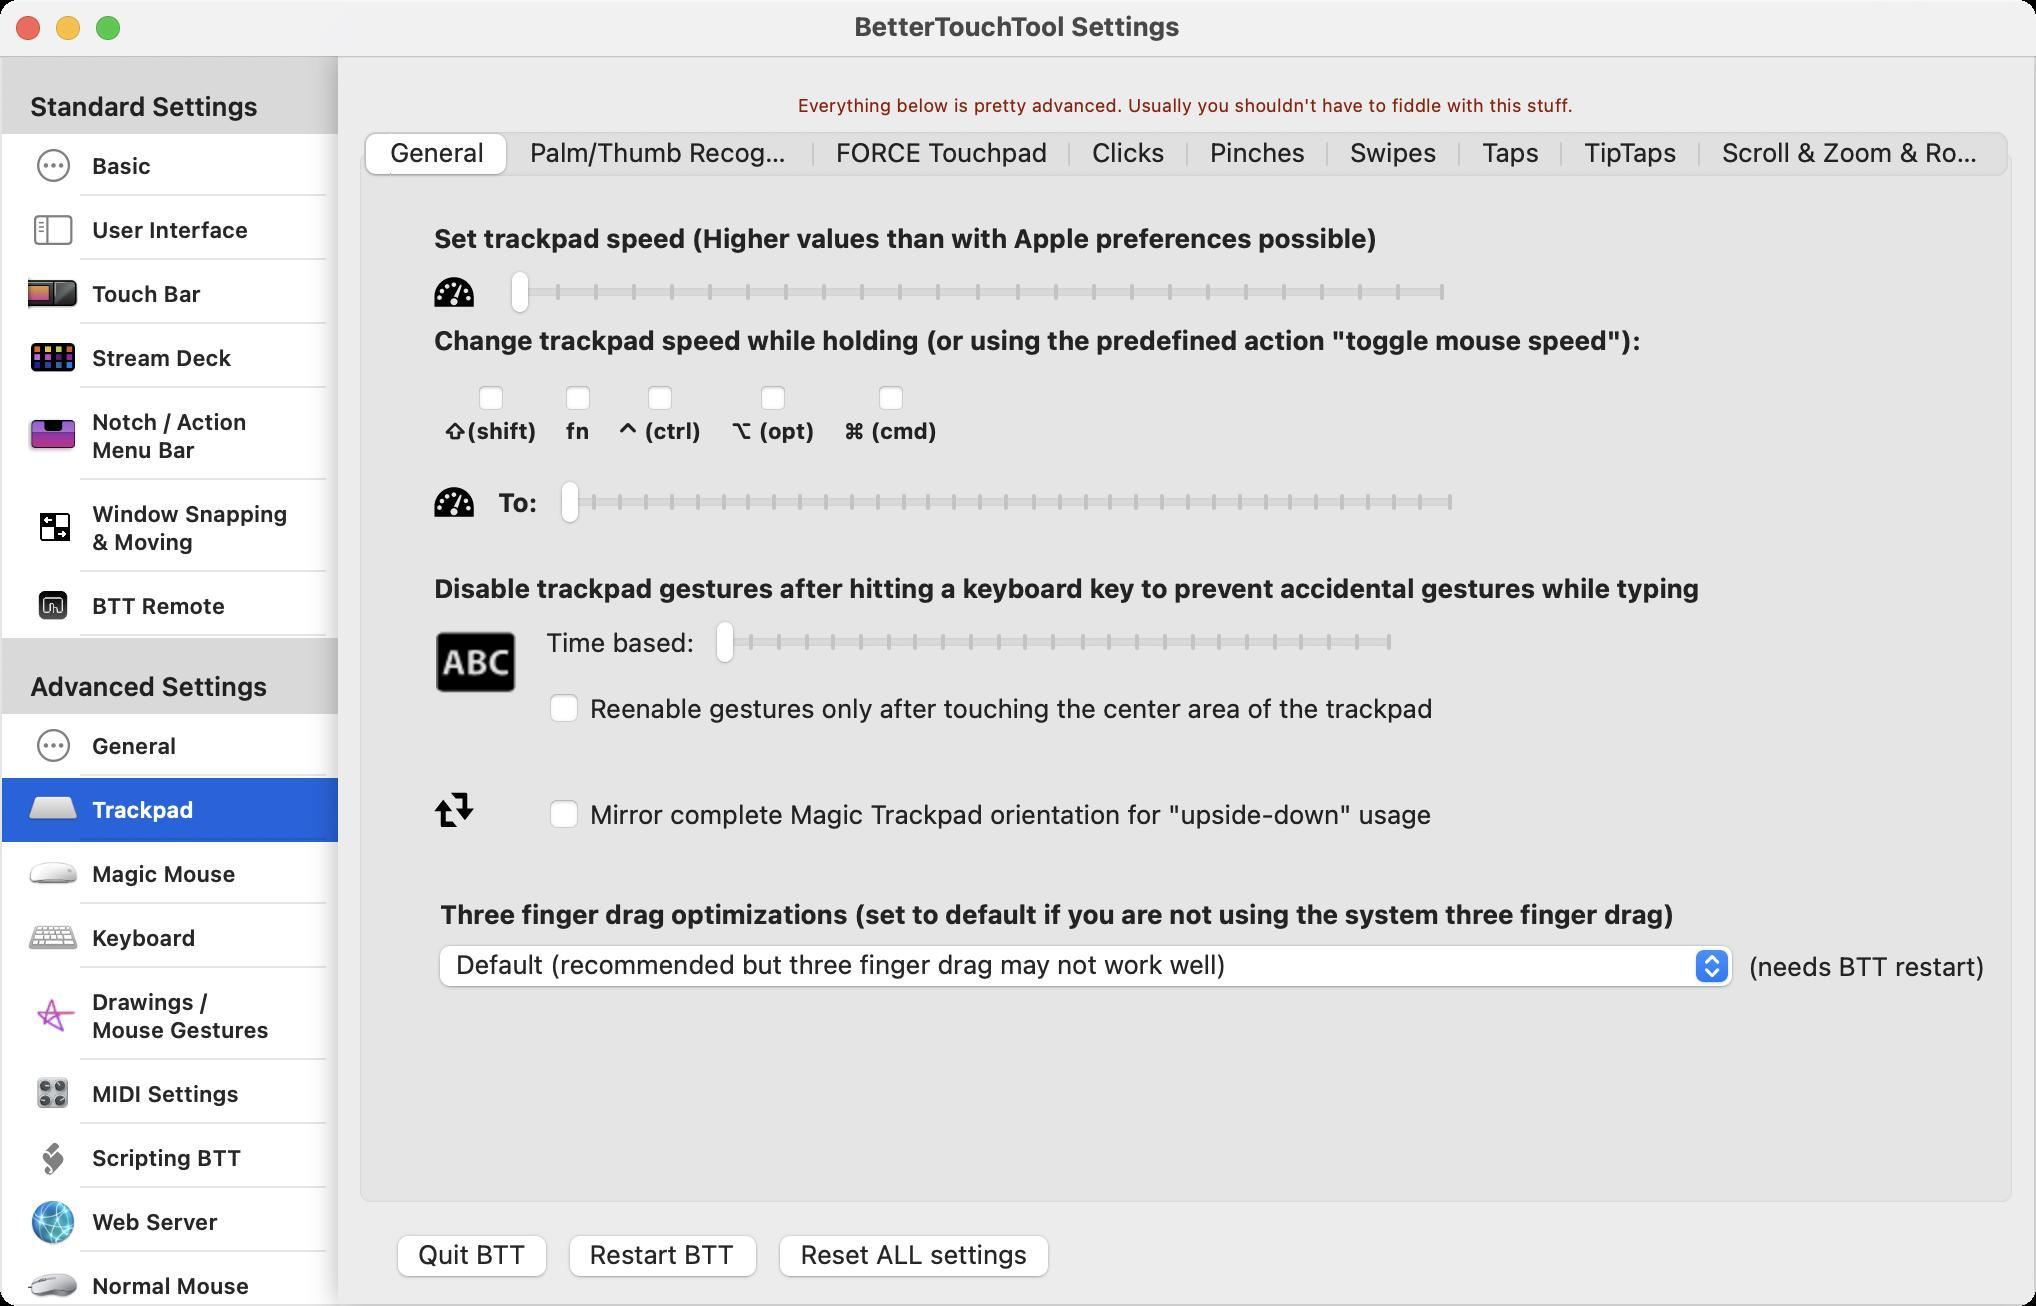
Accessibility tree:
{"name": "BetterTouchTool_Settings", "role": "AXWindow", "description": null, "role_description": "standard window", "value": null, "position": "356.00;180.00", "size": "1018;653", "children": [{"name": null, "role": "AXScrollArea", "description": null, "role_description": "scroll area", "value": null, "position": "0.00;28.00", "size": "170;625", "children": [{"name": null, "role": "AXTable", "description": null, "role_description": "table", "value": null, "position": "1.00;29.00", "size": "168;662", "children": [{"name": null, "role": "AXRow", "description": null, "role_description": "table row", "value": null, "position": "1.00;29.00", "size": "168;38", "children": [{"name": null, "role": "AXCell", "description": null, "role_description": "cell", "value": null, "position": "7.00;30.00", "size": "156;36", "children": [{"name": null, "role": "AXStaticText", "description": null, "role_description": "text", "value": "Standard Settings", "position": "13.00;45.00", "size": "143;16", "children": []}]}]}, {"name": null, "role": "AXRow", "description": null, "role_description": "table row", "value": null, "position": "1.00;67.00", "size": "168;32", "children": [{"name": null, "role": "AXCell", "description": null, "role_description": "cell", "value": null, "position": "7.00;68.00", "size": "156;30", "children": [{"name": null, "role": "AXImage", "description": "action", "role_description": "image", "value": null, "position": "14.00;64.50", "size": "25;36", "children": []}, {"name": null, "role": "AXStaticText", "description": null, "role_description": "text", "value": "Basic", "position": "44.00;76.00", "size": "112;14", "children": []}]}]}, {"name": null, "role": "AXRow", "description": null, "role_description": "table row", "value": null, "position": "1.00;99.00", "size": "168;32", "children": [{"name": null, "role": "AXCell", "description": null, "role_description": "cell", "value": null, "position": "7.00;100.00", "size": "156;30", "children": [{"name": null, "role": "AXImage", "description": "sidebar", "role_description": "image", "value": null, "position": "14.00;98.00", "size": "26;34", "children": []}, {"name": null, "role": "AXStaticText", "description": null, "role_description": "text", "value": "User Interface", "position": "44.00;108.00", "size": "112;14", "children": []}]}]}, {"name": null, "role": "AXRow", "description": null, "role_description": "table row", "value": null, "position": "1.00;131.00", "size": "168;32", "children": [{"name": null, "role": "AXCell", "description": null, "role_description": "cell", "value": null, "position": "7.00;132.00", "size": "156;30", "children": [{"name": null, "role": "AXImage", "description": "touchbar pop", "role_description": "image", "value": null, "position": "14.00;134.50", "size": "25;25", "children": []}, {"name": null, "role": "AXStaticText", "description": null, "role_description": "text", "value": "Touch Bar", "position": "44.00;140.00", "size": "112;14", "children": []}]}]}, {"name": null, "role": "AXRow", "description": null, "role_description": "table row", "value": null, "position": "1.00;163.00", "size": "168;32", "children": [{"name": null, "role": "AXCell", "description": null, "role_description": "cell", "value": null, "position": "7.00;164.00", "size": "156;30", "children": [{"name": null, "role": "AXImage", "description": "streamdeck pop", "role_description": "image", "value": null, "position": "14.00;166.50", "size": "25;25", "children": []}, {"name": null, "role": "AXStaticText", "description": null, "role_description": "text", "value": "Stream Deck", "position": "44.00;172.00", "size": "112;14", "children": []}]}]}, {"name": null, "role": "AXRow", "description": null, "role_description": "table row", "value": null, "position": "1.00;195.00", "size": "168;46", "children": [{"name": null, "role": "AXCell", "description": null, "role_description": "cell", "value": null, "position": "7.00;196.00", "size": "156;44", "children": [{"name": null, "role": "AXImage", "description": "floating bar pop", "role_description": "image", "value": null, "position": "14.00;205.50", "size": "25;25", "children": []}, {"name": null, "role": "AXStaticText", "description": null, "role_description": "text", "value": "Notch / Action Menu Bar", "position": "44.00;204.00", "size": "112;28", "children": []}]}]}, {"name": null, "role": "AXRow", "description": null, "role_description": "table row", "value": null, "position": "1.00;241.00", "size": "168;46", "children": [{"name": null, "role": "AXCell", "description": null, "role_description": "cell", "value": null, "position": "7.00;242.00", "size": "156;44", "children": [{"name": null, "role": "AXImage", "description": "BSTMenubarIcon", "role_description": "image", "value": null, "position": "14.00;251.50", "size": "25;25", "children": []}, {"name": null, "role": "AXStaticText", "description": null, "role_description": "text", "value": "Window Snapping & Moving", "position": "44.00;250.00", "size": "112;28", "children": []}]}]}, {"name": null, "role": "AXRow", "description": null, "role_description": "table row", "value": null, "position": "1.00;287.00", "size": "168;32", "children": [{"name": null, "role": "AXCell", "description": null, "role_description": "cell", "value": null, "position": "7.00;288.00", "size": "156;30", "children": [{"name": null, "role": "AXImage", "description": "btt pop", "role_description": "image", "value": null, "position": "14.00;290.50", "size": "25;25", "children": []}, {"name": null, "role": "AXStaticText", "description": null, "role_description": "text", "value": "BTT Remote", "position": "44.00;296.00", "size": "112;14", "children": []}]}]}, {"name": null, "role": "AXRow", "description": null, "role_description": "table row", "value": null, "position": "1.00;319.00", "size": "168;38", "children": [{"name": null, "role": "AXCell", "description": null, "role_description": "cell", "value": null, "position": "7.00;320.00", "size": "156;36", "children": [{"name": null, "role": "AXStaticText", "description": null, "role_description": "text", "value": "Advanced Settings", "position": "13.00;335.00", "size": "143;16", "children": []}]}]}, {"name": null, "role": "AXRow", "description": null, "role_description": "table row", "value": null, "position": "1.00;357.00", "size": "168;32", "children": [{"name": null, "role": "AXCell", "description": null, "role_description": "cell", "value": null, "position": "7.00;358.00", "size": "156;30", "children": [{"name": null, "role": "AXImage", "description": "action", "role_description": "image", "value": null, "position": "14.00;354.50", "size": "25;36", "children": []}, {"name": null, "role": "AXStaticText", "description": null, "role_description": "text", "value": "General", "position": "44.00;366.00", "size": "112;14", "children": []}]}]}, {"name": null, "role": "AXRow", "description": null, "role_description": "table row", "value": null, "position": "1.00;389.00", "size": "168;32", "children": [{"name": null, "role": "AXCell", "description": null, "role_description": "cell", "value": null, "position": "7.00;390.00", "size": "156;30", "children": [{"name": null, "role": "AXImage", "description": "trackpad pop", "role_description": "image", "value": null, "position": "14.00;392.50", "size": "25;25", "children": []}, {"name": null, "role": "AXStaticText", "description": null, "role_description": "text", "value": "Trackpad", "position": "44.00;398.00", "size": "112;14", "children": []}]}]}, {"name": null, "role": "AXRow", "description": null, "role_description": "table row", "value": null, "position": "1.00;421.00", "size": "168;32", "children": [{"name": null, "role": "AXCell", "description": null, "role_description": "cell", "value": null, "position": "7.00;422.00", "size": "156;30", "children": [{"name": null, "role": "AXImage", "description": "magicmouse pop", "role_description": "image", "value": null, "position": "14.00;424.50", "size": "25;25", "children": []}, {"name": null, "role": "AXStaticText", "description": null, "role_description": "text", "value": "Magic Mouse", "position": "44.00;430.00", "size": "112;14", "children": []}]}]}, {"name": null, "role": "AXRow", "description": null, "role_description": "table row", "value": null, "position": "1.00;453.00", "size": "168;32", "children": [{"name": null, "role": "AXCell", "description": null, "role_description": "cell", "value": null, "position": "7.00;454.00", "size": "156;30", "children": [{"name": null, "role": "AXImage", "description": "keyboard pop", "role_description": "image", "value": null, "position": "14.00;456.50", "size": "25;25", "children": []}, {"name": null, "role": "AXStaticText", "description": null, "role_description": "text", "value": "Keyboard", "position": "44.00;462.00", "size": "112;14", "children": []}]}]}, {"name": null, "role": "AXRow", "description": null, "role_description": "table row", "value": null, "position": "1.00;485.00", "size": "168;46", "children": [{"name": null, "role": "AXCell", "description": null, "role_description": "cell", "value": null, "position": "7.00;486.00", "size": "156;44", "children": [{"name": null, "role": "AXImage", "description": "drawings pop", "role_description": "image", "value": null, "position": "14.00;495.50", "size": "25;25", "children": []}, {"name": null, "role": "AXStaticText", "description": null, "role_description": "text", "value": "Drawings / Mouse Gestures", "position": "44.00;494.00", "size": "112;28", "children": []}]}]}, {"name": null, "role": "AXRow", "description": null, "role_description": "table row", "value": null, "position": "1.00;531.00", "size": "168;32", "children": [{"name": null, "role": "AXCell", "description": null, "role_description": "cell", "value": null, "position": "7.00;532.00", "size": "156;30", "children": [{"name": null, "role": "AXImage", "description": "midi pop", "role_description": "image", "value": null, "position": "14.00;534.50", "size": "25;25", "children": []}, {"name": null, "role": "AXStaticText", "description": null, "role_description": "text", "value": "MIDI Settings", "position": "44.00;540.00", "size": "112;14", "children": []}]}]}, {"name": null, "role": "AXRow", "description": null, "role_description": "table row", "value": null, "position": "1.00;563.00", "size": "168;32", "children": [{"name": null, "role": "AXCell", "description": null, "role_description": "cell", "value": null, "position": "7.00;564.00", "size": "156;30", "children": [{"name": null, "role": "AXImage", "description": "script", "role_description": "image", "value": null, "position": "14.00;566.50", "size": "25;25", "children": []}, {"name": null, "role": "AXStaticText", "description": null, "role_description": "text", "value": "Scripting BTT", "position": "44.00;572.00", "size": "112;14", "children": []}]}]}, {"name": null, "role": "AXRow", "description": null, "role_description": "table row", "value": null, "position": "1.00;595.00", "size": "168;32", "children": [{"name": null, "role": "AXCell", "description": null, "role_description": "cell", "value": null, "position": "7.00;596.00", "size": "156;30", "children": [{"name": null, "role": "AXImage", "description": "network", "role_description": "image", "value": null, "position": "14.00;598.50", "size": "25;25", "children": []}, {"name": null, "role": "AXStaticText", "description": null, "role_description": "text", "value": "Web Server", "position": "44.00;604.00", "size": "112;14", "children": []}]}]}, {"name": null, "role": "AXRow", "description": null, "role_description": "table row", "value": null, "position": "1.00;627.00", "size": "168;32", "children": [{"name": null, "role": "AXCell", "description": null, "role_description": "cell", "value": null, "position": "7.00;628.00", "size": "156;30", "children": [{"name": null, "role": "AXImage", "description": "normal mouse pop", "role_description": "image", "value": null, "position": "14.00;630.50", "size": "25;25", "children": []}, {"name": null, "role": "AXStaticText", "description": null, "role_description": "text", "value": "Normal Mouse", "position": "44.00;636.00", "size": "112;14", "children": []}]}]}, {"name": null, "role": "AXRow", "description": null, "role_description": "table row", "value": null, "position": "1.00;659.00", "size": "168;32", "children": [{"name": null, "role": "AXCell", "description": null, "role_description": "cell", "value": null, "position": "7.00;660.00", "size": "156;30", "children": [{"name": null, "role": "AXImage", "description": "synchronize", "role_description": "image", "value": null, "position": "14.00;662.50", "size": "25;25", "children": []}, {"name": null, "role": "AXStaticText", "description": null, "role_description": "text", "value": "Sync", "position": "44.00;668.00", "size": "31;14", "children": []}]}]}, {"name": null, "role": "AXColumn", "description": null, "role_description": "column", "value": null, "position": "1.00;29.00", "size": "168;662", "children": []}]}, {"name": null, "role": "AXScrollBar", "description": null, "role_description": "scroll bar", "value": 0.0, "position": "153.00;29.00", "size": "16;623", "children": [{"name": null, "role": "AXValueIndicator", "description": null, "role_description": "value indicator", "value": 0.0, "position": "157.00;30.00", "size": "12;584", "children": []}, {"name": null, "role": "AXButton", "description": null, "role_description": "increment arrow button", "value": null, "position": "153.00;29.00", "size": "0;0", "children": []}, {"name": null, "role": "AXButton", "description": null, "role_description": "decrement arrow button", "value": null, "position": "153.00;29.00", "size": "0;0", "children": []}, {"name": null, "role": "AXButton", "description": null, "role_description": "increment page button", "value": null, "position": "157.00;614.50", "size": "12;38", "children": []}, {"name": null, "role": "AXButton", "description": null, "role_description": "decrement page button", "value": null, "position": "157.00;29.00", "size": "12;1", "children": []}]}]}, {"name": null, "role": "AXStaticText", "description": null, "role_description": "text", "value": "Everything below is pretty advanced. Usually you shouldn't have to fiddle with this stuff.", "position": "397.00;47.00", "size": "392;11", "children": []}, {"name": "Restart_BTT", "role": "AXButton", "description": null, "role_description": "button", "value": null, "position": "278.00;613.00", "size": "107;32", "children": []}, {"name": "Reset_ALL_settings", "role": "AXButton", "description": null, "role_description": "button", "value": null, "position": "383.00;613.00", "size": "148;32", "children": []}, {"name": "Quit_BTT", "role": "AXButton", "description": null, "role_description": "button", "value": null, "position": "192.00;613.00", "size": "88;32", "children": []}, {"name": null, "role": "AXTabGroup", "description": null, "role_description": "tab group", "value": "{\n    \"name\": \"General\",\n    \"role\": \"AXRadioButton\",\n    \"description\": null,\n    \"role_description\": \"tab\",\n    \"value\": 1,\n    \"position\": \"184.00;65.00\",\n    \"size\": \"70;24\",\n    \"children\": []\n}", "position": "173.00;60.00", "size": "840;551", "children": [{"name": "General", "role": "AXRadioButton", "description": null, "role_description": "tab", "value": 1, "position": "184.00;65.00", "size": "70;24", "children": []}, {"name": "Palm/Thumb_Recognition", "role": "AXRadioButton", "description": null, "role_description": "tab", "value": 0, "position": "254.00;65.00", "size": "153;24", "children": []}, {"name": "FORCE_Touchpad", "role": "AXRadioButton", "description": null, "role_description": "tab", "value": 0, "position": "407.00;65.00", "size": "128;24", "children": []}, {"name": "Clicks", "role": "AXRadioButton", "description": null, "role_description": "tab", "value": 0, "position": "535.00;65.00", "size": "59;24", "children": []}, {"name": "Pinches", "role": "AXRadioButton", "description": null, "role_description": "tab", "value": 0, "position": "594.00;65.00", "size": "70;24", "children": []}, {"name": "Swipes", "role": "AXRadioButton", "description": null, "role_description": "tab", "value": 0, "position": "664.00;65.00", "size": "66;24", "children": []}, {"name": "Taps", "role": "AXRadioButton", "description": null, "role_description": "tab", "value": 0, "position": "730.00;65.00", "size": "51;24", "children": []}, {"name": "TipTaps", "role": "AXRadioButton", "description": null, "role_description": "tab", "value": 0, "position": "781.00;65.00", "size": "69;24", "children": []}, {"name": "Scroll_&_Zoom_&_Rotate", "role": "AXRadioButton", "description": null, "role_description": "tab", "value": 0, "position": "850.00;65.00", "size": "152;24", "children": []}, {"name": null, "role": "AXStaticText", "description": null, "role_description": "text", "value": "Set trackpad speed (Higher values than with Apple preferences possible)", "position": "215.00;111.00", "size": "476;16", "children": []}, {"name": null, "role": "AXSlider", "description": null, "role_description": "slider", "value": 0.0, "position": "254.00;134.00", "size": "470;28", "children": [{"name": null, "role": "AXValueIndicator", "description": null, "role_description": "value indicator", "value": 0.0, "position": "254.00;134.00", "size": "12;28", "children": []}]}, {"name": null, "role": "AXStaticText", "description": null, "role_description": "text", "value": "Disable trackpad gestures after hitting a keyboard key to prevent accidental gestures while typing ", "position": "215.00;286.00", "size": "640;16", "children": []}, {"name": null, "role": "AXStaticText", "description": null, "role_description": "text", "value": "Three finger drag optimizations (set to default if you are not using the system three finger drag)", "position": "218.00;449.00", "size": "622;16", "children": []}, {"name": null, "role": "AXStaticText", "description": null, "role_description": "text", "value": "Time based:", "position": "271.00;313.00", "size": "78;16", "children": []}, {"name": null, "role": "AXStaticText", "description": null, "role_description": "text", "value": "", "position": "273.00;361.00", "size": "6;17", "children": []}, {"name": null, "role": "AXSlider", "description": null, "role_description": "slider", "value": 0.0, "position": "356.50;309.00", "size": "341;28", "children": [{"name": null, "role": "AXValueIndicator", "description": null, "role_description": "value indicator", "value": 0.0, "position": "356.50;309.00", "size": "12;28", "children": []}]}, {"name": null, "role": "AXStaticText", "description": null, "role_description": "text", "value": "", "position": "712.50;313.00", "size": "4;16", "children": []}, {"name": "Reenable_gestures_only_after_touching_the_center_area_of_the_trackpad", "role": "AXCheckBox", "description": null, "role_description": "checkbox", "value": 0, "position": "273.00;345.00", "size": "448;18", "children": []}, {"name": null, "role": "AXStaticText", "description": null, "role_description": "text", "value": "Change trackpad speed while holding (or using the predefined action \"toggle mouse speed\"):", "position": "215.00;162.00", "size": "608;16", "children": []}, {"name": null, "role": "AXStaticText", "description": null, "role_description": "text", "value": "To:", "position": "247.00;243.00", "size": "24;16", "children": []}, {"name": null, "role": "AXSlider", "description": null, "role_description": "slider", "value": 0.0, "position": "279.00;239.00", "size": "449;28", "children": [{"name": null, "role": "AXValueIndicator", "description": null, "role_description": "value indicator", "value": 0.0, "position": "279.00;239.00", "size": "12;28", "children": []}]}, {"name": "⌘_(cmd)", "role": "AXCheckBox", "description": null, "role_description": "checkbox", "value": 0, "position": "420.00;191.00", "size": "51;33", "children": []}, {"name": "⇧(shift)", "role": "AXCheckBox", "description": null, "role_description": "checkbox", "value": 0, "position": "220.00;191.00", "size": "51;33", "children": []}, {"name": "⌃_(ctrl)", "role": "AXCheckBox", "description": null, "role_description": "checkbox", "value": 0, "position": "307.00;191.00", "size": "46;33", "children": []}, {"name": "⌥_(opt)", "role": "AXCheckBox", "description": null, "role_description": "checkbox", "value": 0, "position": "363.00;191.00", "size": "47;33", "children": []}, {"name": "fn", "role": "AXCheckBox", "description": null, "role_description": "checkbox", "value": 0, "position": "281.00;191.00", "size": "16;33", "children": []}, {"name": null, "role": "AXImage", "description": "307 ABC", "role_description": "image", "value": null, "position": "218.00;311.00", "size": "40;40", "children": []}, {"name": null, "role": "AXImage", "description": "", "role_description": "image", "value": null, "position": "217.00;136.00", "size": "20;20", "children": []}, {"name": null, "role": "AXImage", "description": "", "role_description": "image", "value": null, "position": "217.00;241.00", "size": "20;20", "children": []}, {"name": null, "role": "AXImage", "description": "346 Shuffle@2x", "role_description": "image", "value": null, "position": "217.00;395.00", "size": "20;20", "children": []}, {"name": "Mirror_complete_Magic_Trackpad_orientation_for_\"upside-down\"_usage", "role": "AXCheckBox", "description": null, "role_description": "checkbox", "value": 0, "position": "273.00;398.00", "size": "447;18", "children": []}, {"name": null, "role": "AXPopUpButton", "description": null, "role_description": "pop up button", "value": "Default (recommended but three finger drag may not work well)", "position": "217.00;472.00", "size": "653;25", "children": []}, {"name": null, "role": "AXTextField", "description": null, "role_description": "text field", "value": "", "position": "739.00;138.00", "size": "215;16", "children": []}, {"name": null, "role": "AXTextField", "description": null, "role_description": "text field", "value": "", "position": "743.00;243.00", "size": "249;16", "children": []}, {"name": null, "role": "AXStaticText", "description": null, "role_description": "text", "value": "(needs BTT restart)", "position": "872.00;475.00", "size": "123;16", "children": []}]}, {"name": null, "role": "AXButton", "description": null, "role_description": "close button", "value": null, "position": "7.00;6.00", "size": "14;16", "children": []}, {"name": null, "role": "AXButton", "description": null, "role_description": "full screen button", "value": null, "position": "47.00;6.00", "size": "14;16", "children": [{"name": null, "role": "AXGroup", "description": null, "role_description": "group", "value": null, "position": "47.00;6.00", "size": "14;16", "children": [{"name": null, "role": "AXGroup", "description": null, "role_description": "group", "value": null, "position": "47.00;6.00", "size": "14;16", "children": []}]}]}, {"name": null, "role": "AXButton", "description": null, "role_description": "minimize button", "value": null, "position": "27.00;6.00", "size": "14;16", "children": []}, {"name": null, "role": "AXStaticText", "description": null, "role_description": "text", "value": "BetterTouchTool Settings", "position": "425.00;5.00", "size": "167;16", "children": []}]}